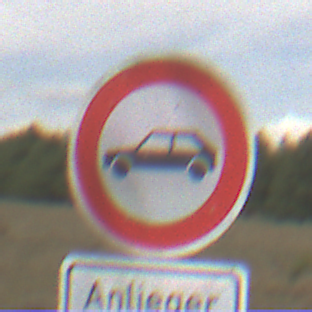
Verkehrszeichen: VerbotPersonenkraftwagen
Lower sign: PersonengruppenFrei1
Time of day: Midday
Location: Outdoor (Nature)
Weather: PartlyCloudy
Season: NotSpecified
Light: Natural